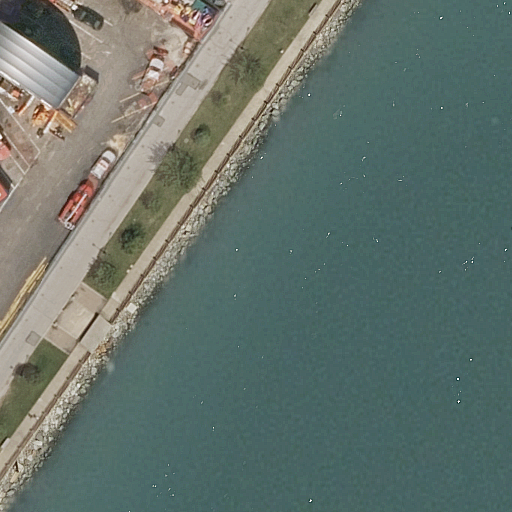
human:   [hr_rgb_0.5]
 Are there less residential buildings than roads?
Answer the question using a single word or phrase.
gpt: yes

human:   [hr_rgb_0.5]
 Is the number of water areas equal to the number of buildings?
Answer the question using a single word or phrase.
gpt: yes

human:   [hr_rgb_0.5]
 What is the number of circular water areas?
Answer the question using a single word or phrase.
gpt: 0

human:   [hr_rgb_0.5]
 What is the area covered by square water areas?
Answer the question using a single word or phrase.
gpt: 0m2

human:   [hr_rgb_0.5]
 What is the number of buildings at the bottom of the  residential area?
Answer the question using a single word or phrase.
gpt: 1

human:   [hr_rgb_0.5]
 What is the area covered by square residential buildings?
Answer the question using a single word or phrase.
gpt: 0m2

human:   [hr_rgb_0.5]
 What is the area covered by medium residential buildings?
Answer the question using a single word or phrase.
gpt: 0m2

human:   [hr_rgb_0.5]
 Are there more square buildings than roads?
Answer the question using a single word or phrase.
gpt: no

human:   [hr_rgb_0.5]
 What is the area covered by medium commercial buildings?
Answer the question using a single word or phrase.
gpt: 0m2

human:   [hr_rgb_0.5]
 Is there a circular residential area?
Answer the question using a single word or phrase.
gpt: no

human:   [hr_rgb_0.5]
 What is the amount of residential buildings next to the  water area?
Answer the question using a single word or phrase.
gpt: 1

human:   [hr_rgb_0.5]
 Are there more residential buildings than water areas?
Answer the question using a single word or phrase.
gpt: no

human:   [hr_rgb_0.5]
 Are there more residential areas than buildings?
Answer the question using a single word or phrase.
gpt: no

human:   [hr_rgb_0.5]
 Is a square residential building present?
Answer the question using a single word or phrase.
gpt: no

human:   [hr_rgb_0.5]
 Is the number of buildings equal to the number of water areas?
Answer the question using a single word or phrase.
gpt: yes

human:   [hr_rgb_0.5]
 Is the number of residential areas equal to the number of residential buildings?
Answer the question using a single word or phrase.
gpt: yes

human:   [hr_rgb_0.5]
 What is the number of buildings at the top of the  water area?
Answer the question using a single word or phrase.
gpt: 1

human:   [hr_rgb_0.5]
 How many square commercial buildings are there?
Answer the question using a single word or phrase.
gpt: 0

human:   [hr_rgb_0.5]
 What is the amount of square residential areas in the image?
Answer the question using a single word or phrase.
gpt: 0

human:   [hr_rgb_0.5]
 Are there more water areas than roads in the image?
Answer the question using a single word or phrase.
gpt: no

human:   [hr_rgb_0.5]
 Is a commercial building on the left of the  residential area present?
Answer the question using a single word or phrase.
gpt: no

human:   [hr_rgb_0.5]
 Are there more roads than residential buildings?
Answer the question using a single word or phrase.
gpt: yes

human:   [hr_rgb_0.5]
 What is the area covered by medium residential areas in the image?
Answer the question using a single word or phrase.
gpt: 0m2

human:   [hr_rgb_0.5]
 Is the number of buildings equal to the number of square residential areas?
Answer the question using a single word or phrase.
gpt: no

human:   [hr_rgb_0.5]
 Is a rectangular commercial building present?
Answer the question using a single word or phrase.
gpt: no

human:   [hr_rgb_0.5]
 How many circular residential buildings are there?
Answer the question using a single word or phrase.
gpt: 0

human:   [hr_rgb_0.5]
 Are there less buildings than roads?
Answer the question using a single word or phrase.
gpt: yes

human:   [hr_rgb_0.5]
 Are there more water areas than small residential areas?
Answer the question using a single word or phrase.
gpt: yes

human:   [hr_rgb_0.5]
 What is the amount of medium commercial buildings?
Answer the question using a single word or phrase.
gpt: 0

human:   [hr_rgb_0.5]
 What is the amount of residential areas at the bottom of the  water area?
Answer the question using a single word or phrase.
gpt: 0

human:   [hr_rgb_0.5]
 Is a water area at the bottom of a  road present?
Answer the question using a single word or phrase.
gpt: no

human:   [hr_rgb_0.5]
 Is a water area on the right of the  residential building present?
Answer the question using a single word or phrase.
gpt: no

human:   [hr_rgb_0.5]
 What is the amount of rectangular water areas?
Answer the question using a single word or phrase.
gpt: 0

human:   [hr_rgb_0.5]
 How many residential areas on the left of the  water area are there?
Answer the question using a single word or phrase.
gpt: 0

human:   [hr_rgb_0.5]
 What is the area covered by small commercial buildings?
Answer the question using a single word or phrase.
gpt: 0m2

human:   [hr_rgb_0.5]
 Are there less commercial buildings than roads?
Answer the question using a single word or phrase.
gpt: yes